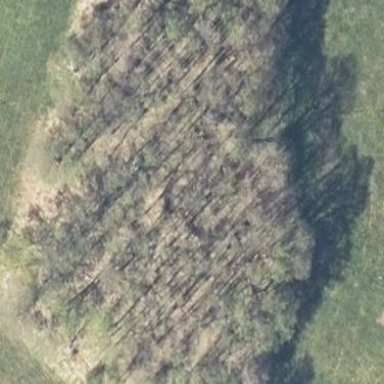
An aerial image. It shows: Forest area.